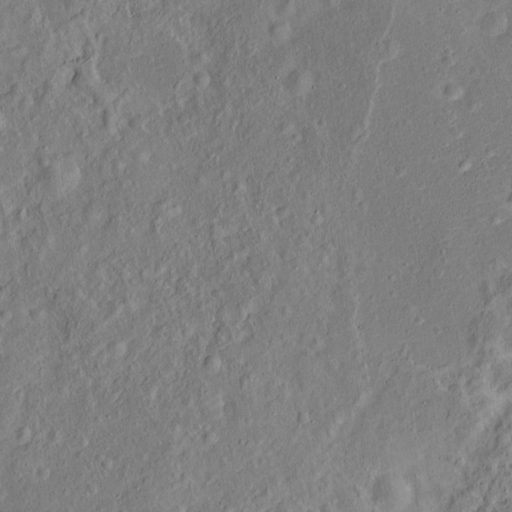
Objects detected: cone